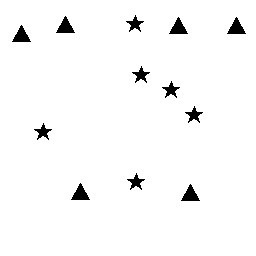
Squares: 0
Triangles: 6
Stars: 6
Total shapes: 12